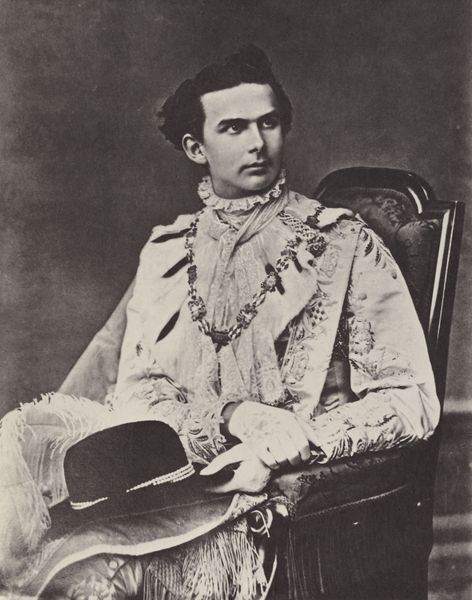
Titel: König Ludwig II. im Ornat des Großmeisters vom Georgi-Ritterorden
Künstler: Joseph Albert
Standort: München
Institution: Staatliche Verwaltung der Schlösser
Schlagwörter: dunkel, feder, hand, mann, schatten, umhang, weiß, sitzen, frisur, grau, handschuhe, hell, hintergrund, holz, hut, licht, ohr, profil, schmuck, schwarz, stuhl, blick, muster, schleife, jung, gesicht, halten, hermelin, kragen, samt, ärmel, bildnis, halskrause, hände, portrait, porträt, schauen, fransen, gewand, haare, kostüm, mantel, pose, sessel, sitzend, stickerei, adel, spitzen, augenbrauen, kinn, locken, perlen, deutschland, kopfbedeckung, seitlich, wangen, armlehne, lehne, kette, könig, thron, polster, hutband, ernst, glanz, stuhllehne, atelier, mimik, robe, junge, kniestück, ring, foto, fotografie, photographie, melone, bayern, schwarz-weiß, zeitung, fasching, orden, posieren, herrscher, brokat, photo, schoss, halbprofil, schwul, leder, aufgestützt, prinz, erinnerung, verrückt, gamsbart, sitzmöbel, blilck, ludwig, ornat, dunkelhaarig, könig ludwig ii, ludwig ii, ludwig ii., prächtig, könig ludwig, märchenkönig, bartlos, aufgelehnt, ordenskette, ludwig 2, homosexuell, sander, könig ludwig der zweite, phantasieuniform, heliogravüre, handschue